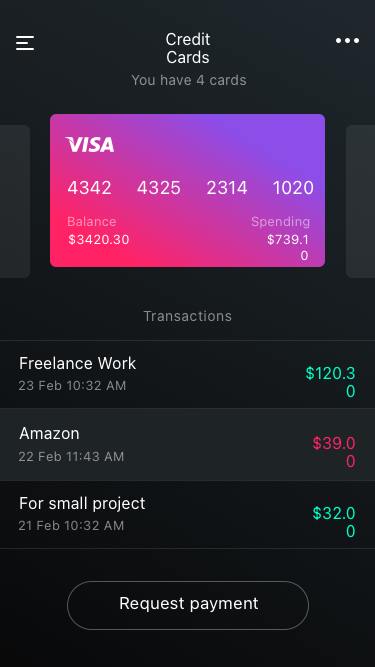
Text in this UI design:
Request payment
Transactions
You have 4 cards
4342     4325     2314     1020
$3420.30
Balance
$739.10
Spending
Credit Cards
$120.30
Freelance Work
23 Feb 10:32 AM
$39.00
Amazon
$32.00
For small project
21 Feb 10:32 AM
22 Feb 11:43 AM